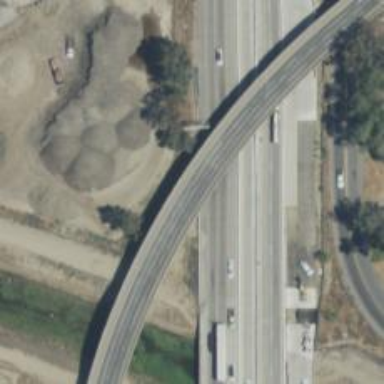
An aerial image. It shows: Bridge over motorway.